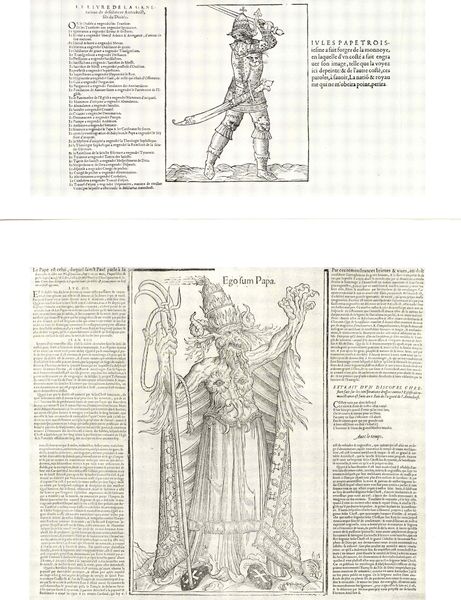
Titel: Dv Pape Alexandre Sixiesme
Institution: (Seriendruck)
Schlagwörter: blätter, fuß, mann, umhang, weiß, blumen, grau, hut, kleid, schwarz, alt, hose, arm, arme, kleidung, mensch, rahmen, bild, hände, figur, gewand, kostüm, mantel, blatt, krone, ohren, renaissance, stock, taille, brüste, füße, holzschnitt, schrift, bilder, zwei, schuhe, stab, grafik, graphik, spalten, rand, sepia, papst, karikatur, pfoten, foto, greis, buch, kreuz, druck, schwarzweiss, radierung, stich, seite, illustration, schwert, schwerter, säbel, text, waffen, zeitung, soldat, waffe, hässlich, helm, stiefel, krallen, dämon, ritter, rüstung, kopie, buchdruck, buchseite, photo, brustpanzer, seiten, kreuze, jäger, teufel, maul, wesen, mittelalter, krieger, erscheinung, mitra, tiara, kralle, zeilen, kupferstich, buchseiten, turban, szenen, ungeheuer, texte, abbildung, grotesk, gabel, klauen, dämonen, fratze, hexe, monster, winken, latein, lateinisch, zentriert, abschnitte, falz, druckschrift, chrift, schert, papa, ego, unhold, propaganda, schmähschrift, grausamkeit, bilds, eseslohren, papstkarikatur, hexenhammer, hexerei, deggen, sum, ego sum papa